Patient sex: M
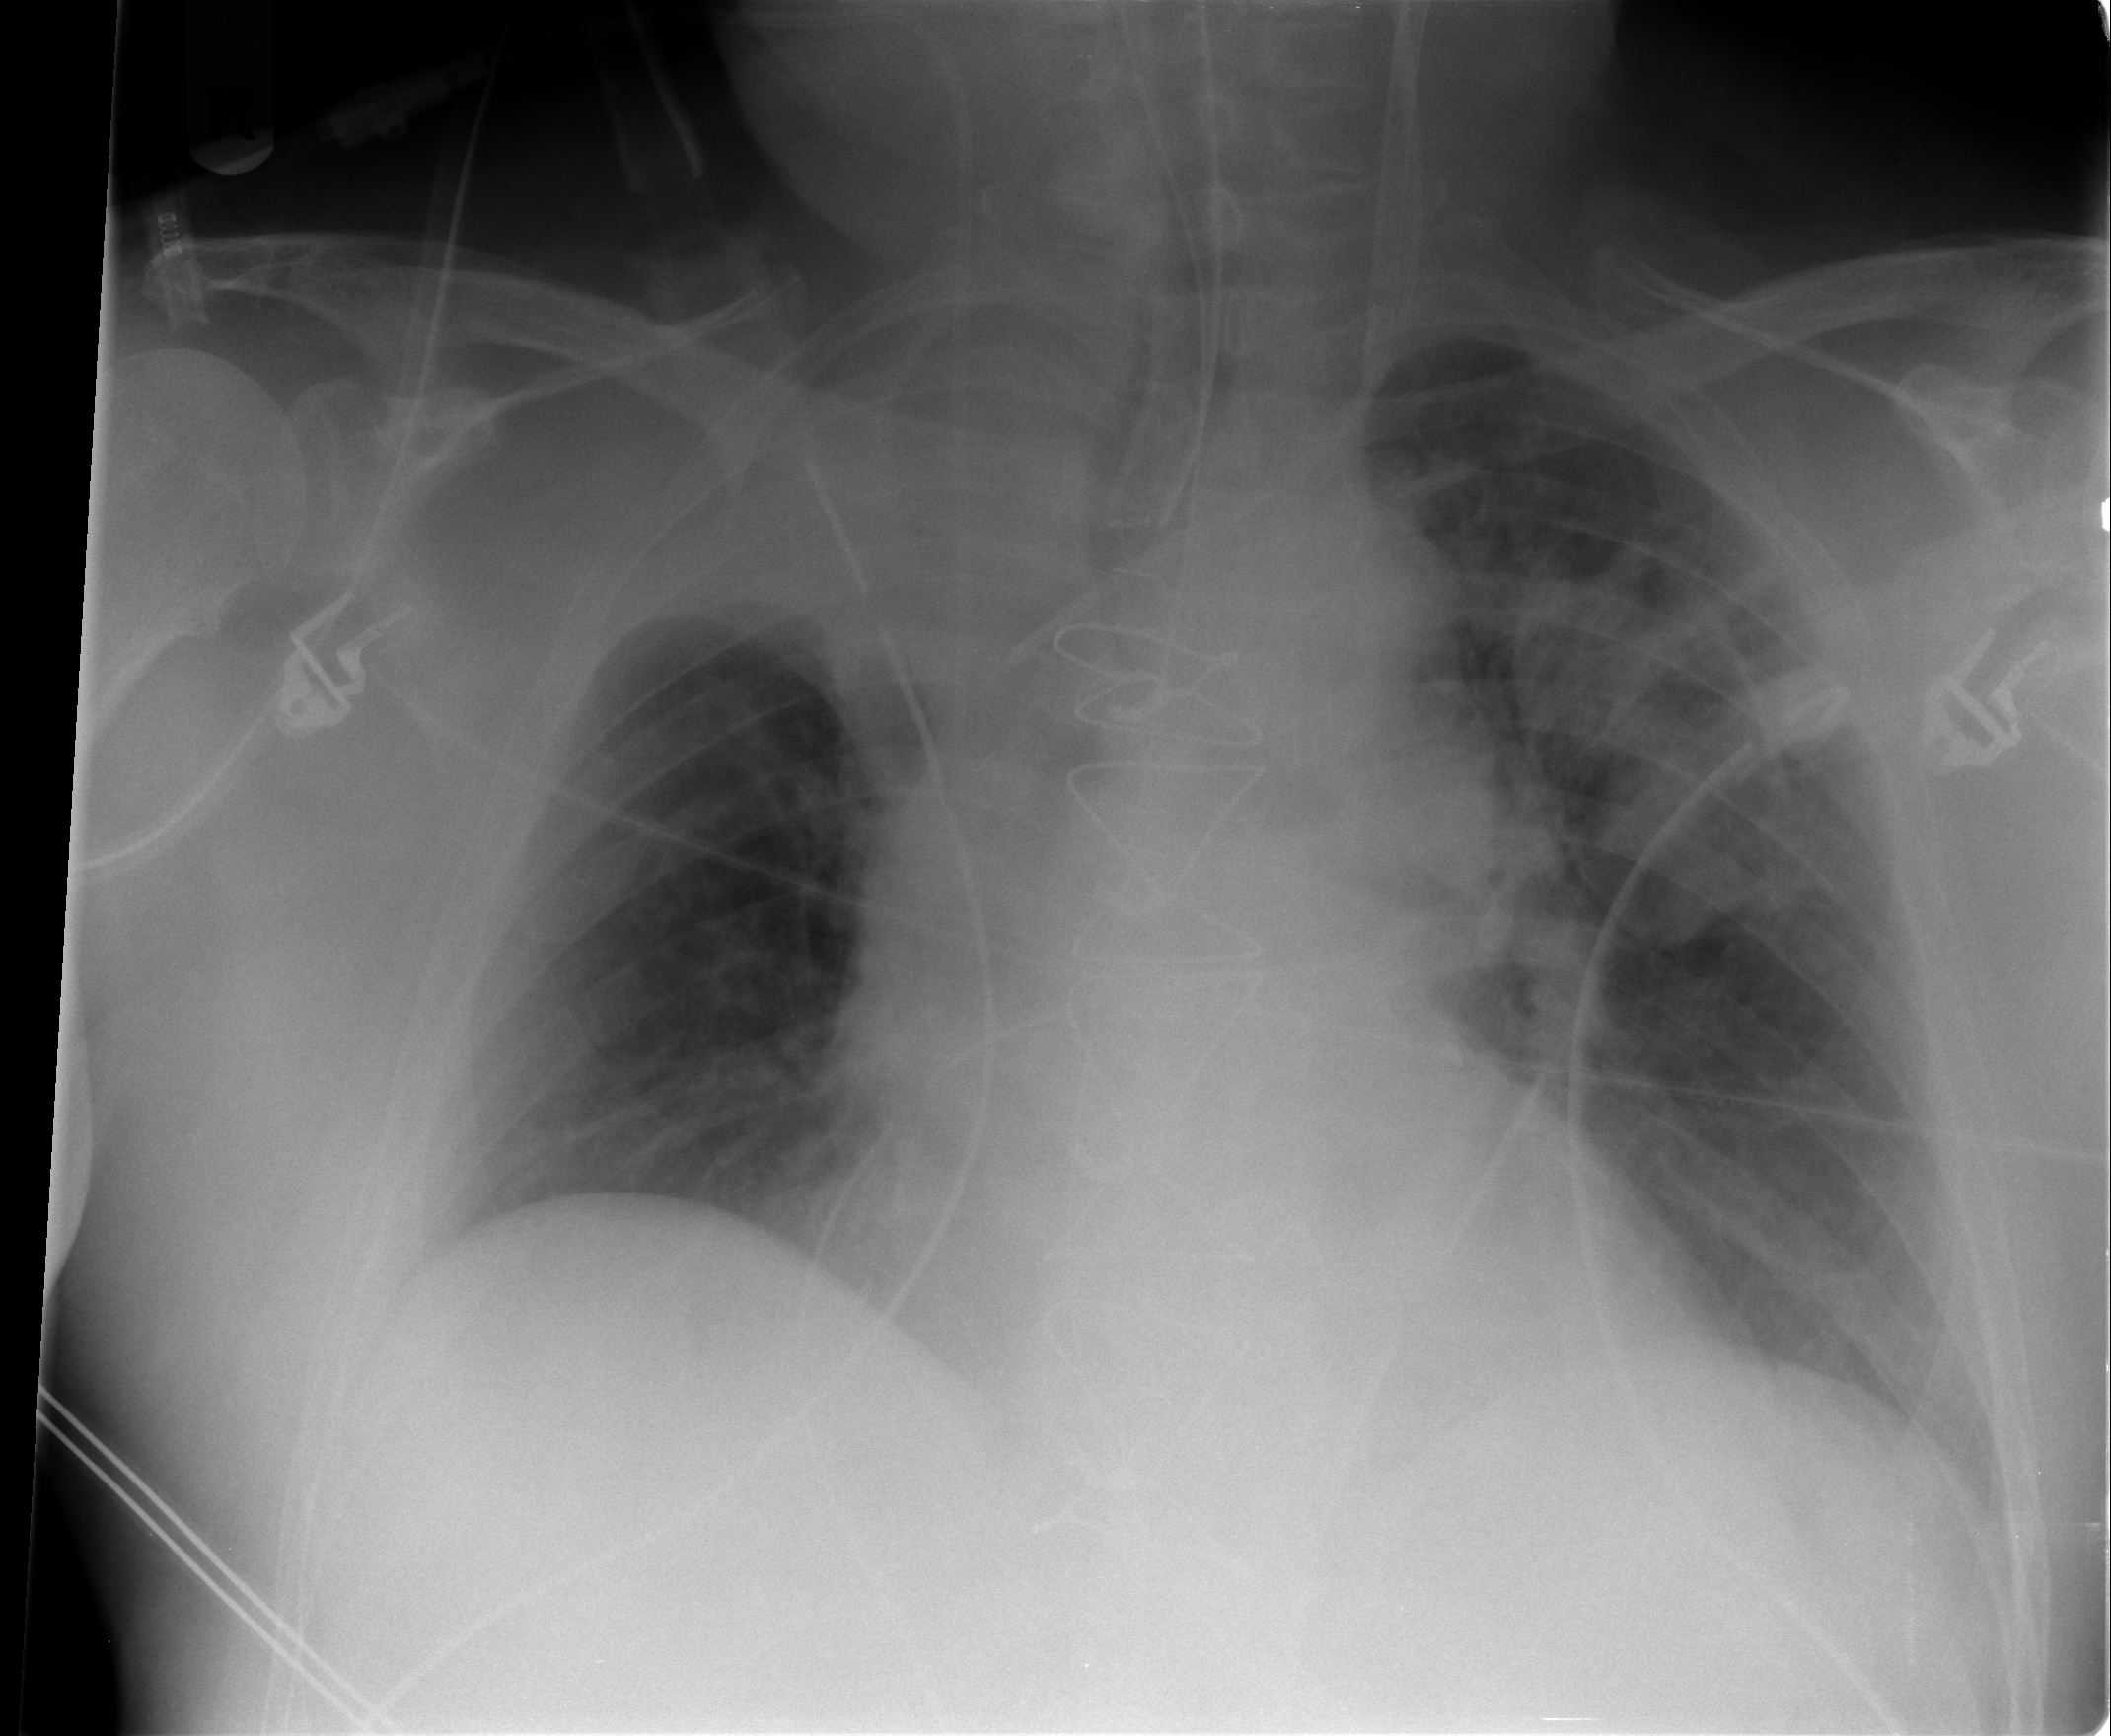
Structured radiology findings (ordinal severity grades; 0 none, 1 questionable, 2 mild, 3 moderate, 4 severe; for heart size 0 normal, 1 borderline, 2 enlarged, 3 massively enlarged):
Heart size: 2
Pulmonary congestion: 1
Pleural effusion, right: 0
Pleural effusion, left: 0
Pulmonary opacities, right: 0
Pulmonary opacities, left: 3
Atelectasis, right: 0
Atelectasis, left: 0